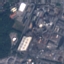
Label: Industrial